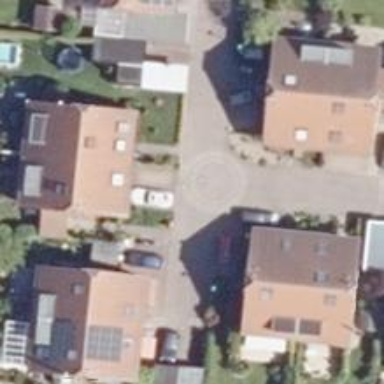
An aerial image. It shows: Turning circle on the road.